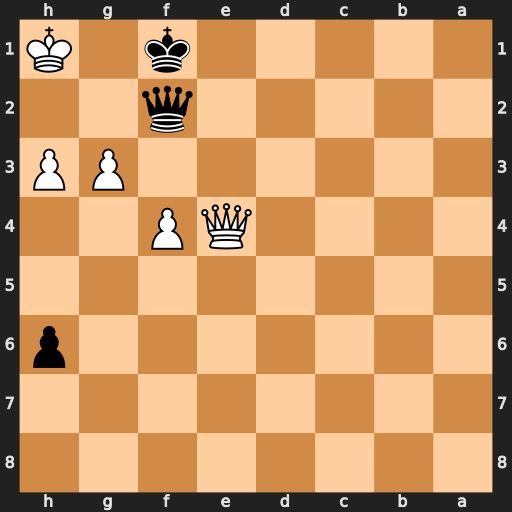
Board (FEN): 8/8/7p/8/4QP2/6PP/5q2/5k1K
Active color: b
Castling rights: -
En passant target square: -
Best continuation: Qg1#